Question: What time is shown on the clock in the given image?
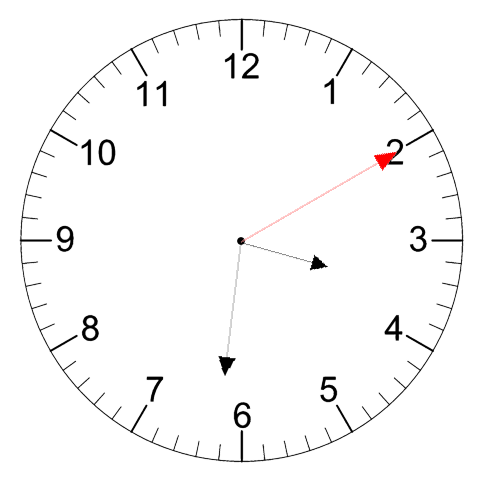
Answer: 03:31:10